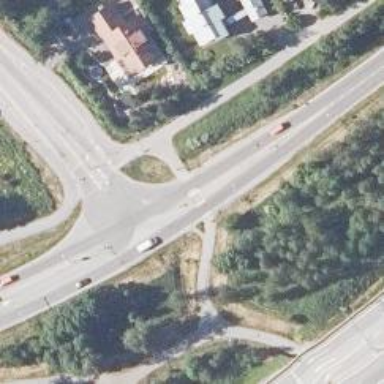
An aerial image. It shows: Uncontrolled road crossing.